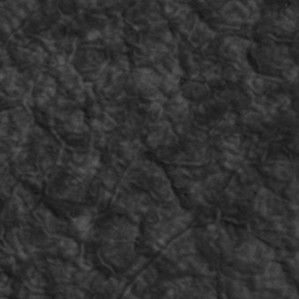
Label: non_frost